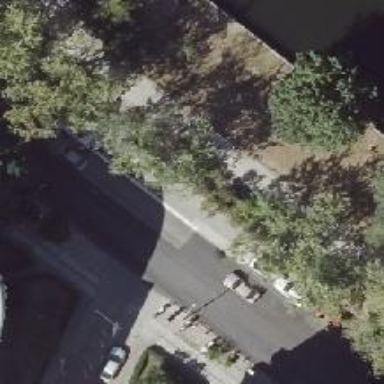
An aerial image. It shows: Tertiary road with asphalt surface. There is parallel on-street parking on the left lane and perpendicular on-kerb parking on the right lane.